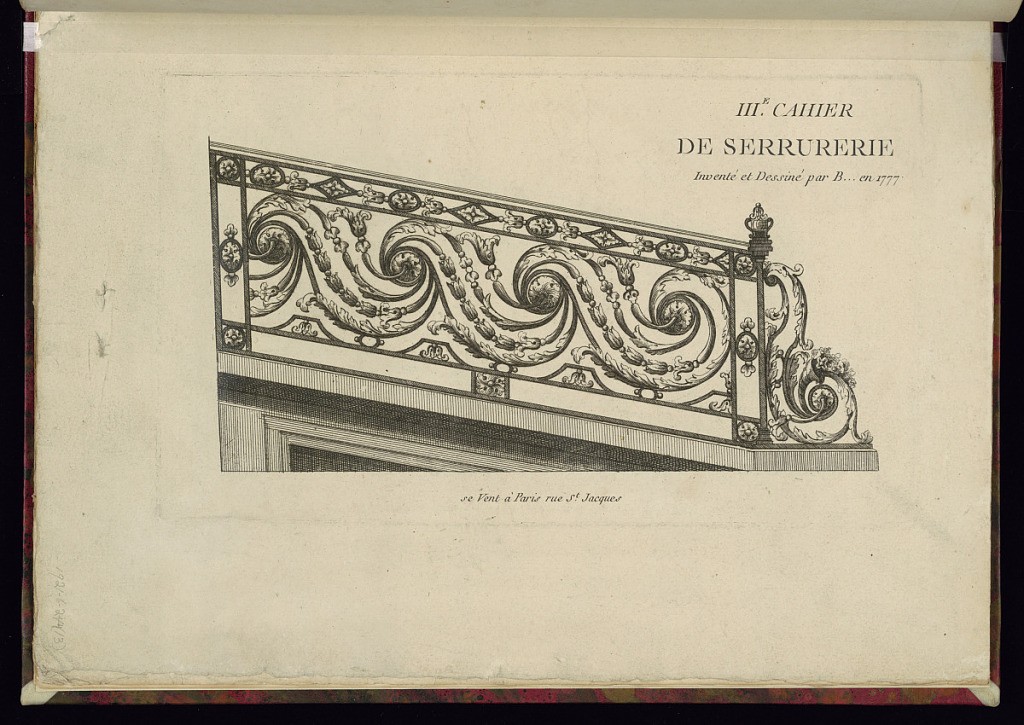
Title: Title Page
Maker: Gabriel Bonthomme, France, active ca. 1775
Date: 1777
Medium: Etching and engraving on paper
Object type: Print
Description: Design for an iron banister with decorative motifs of leaves and flowers scrolling into central rosettes. The plate features the title in the upper right, but is not signed or numbered.